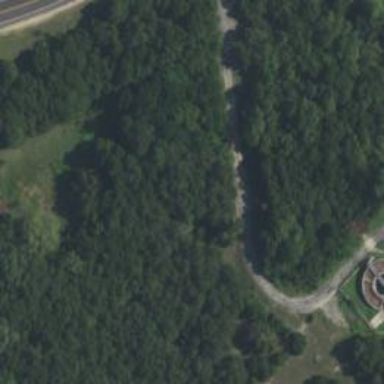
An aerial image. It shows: Culvert tunnel with riverbed.